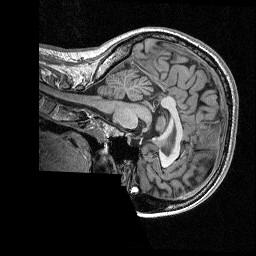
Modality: T1w
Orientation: sagittal
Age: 37
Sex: female
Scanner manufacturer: siemens
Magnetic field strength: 3 T
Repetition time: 2.3 s
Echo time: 0.00298 s